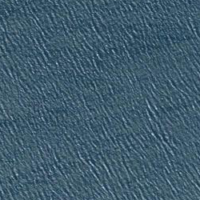
EUNIS habitat code: 14
Species observed at this site:
Vaccinium myrtillus